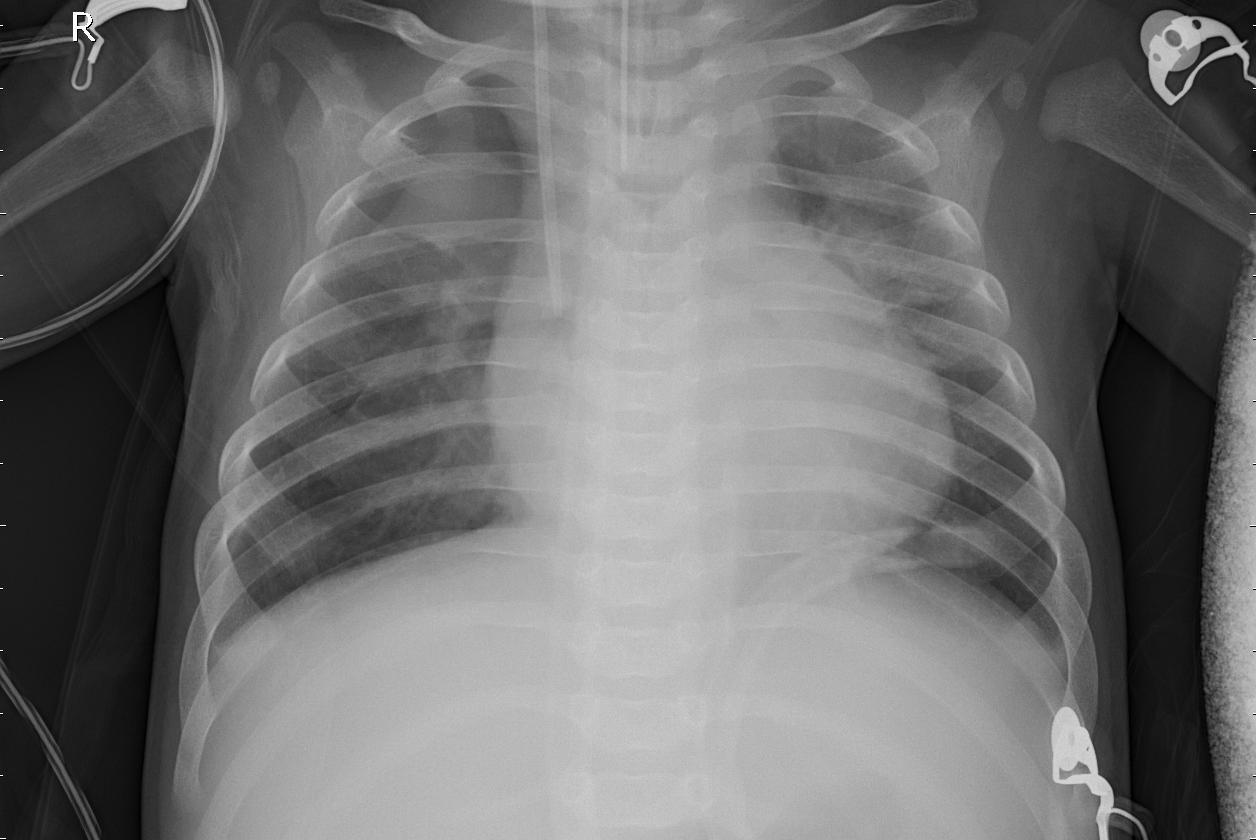
Diagnosis: PNEUMONIA